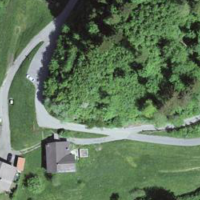
EUNIS habitat code: 43
Species observed at this site:
Pholidoptera griseoaptera
Chorthippus brunneus
Argynnis paphia